Question: I have a web application that uses a relational database (MySQL). We're adding a new feature that will allow certain users to dynamically construct 'forms' from a pool of optional form elements and distribute these forms for completion/submission to other users.
The problem lies in storing the completed form submissions. Each form can and will vary in the number and combination of form elements, and with a relational database my options are somewhat limited to dynamically creating a new table to hold the submissions of each form (seems like a bad path to go down) or storing each of the submitted forms as JSON in a TEXT column (losing all useful querying abilities of RDBMSs)
I've never actually used MongoDB in a production project before, but I'm thinking it might be a good idea to use my MySQL relational database to store all the forms created by certain users of my application, and then store all the submissions in MongoDB with each document referencing the UUID of the form in MySQL.
The first disadvantage I can think of with this approach is there's no referential integrity between form submissions and the forms located in MySQL. If I delete a form in MySQL, all of the form submissions will have to be manually deleted (if I want to replicate the 'Cascade' effect)
Would I store all of my form submissions for all of my forms in a single MongoDB collection as individual documents? Any advice is greatly appreciated. :)
---
Based on the documentation here: <URL>
I'm now considering creating a new collection to hold all the submissions from each unique form type.
---
After some careful consideration and the advice of others I've decided to abandon my dual-database approach to solving this problem in favor of a relational-database schema that I think solves the problem of creating dynamic forms and saving the form submissions in such a way that they're easily query-able for complex reporting.

Essentially every record in 'forms' represents a unique form that was built by a user. 'forms_fields' has a foreign key that references the form and an enum-type with the options:
1. checkbox
2. textfield
3. textarea
4. select
5. multi-select
6. date
'forms_fields_options' contains all of the 'options' a select field would have.
With these three tables, users can create customized forms.
When another user fills out & submits the form, a record is created in forms_submissions. For each field, a corresponding record will be created in 'forms_submissions_fields' that references the form submission and the forms_fields_id. The final table, 'forms_submissions_options_multiselect' is essentially a join-table to indicate which options from a multi-select form field the user selected.
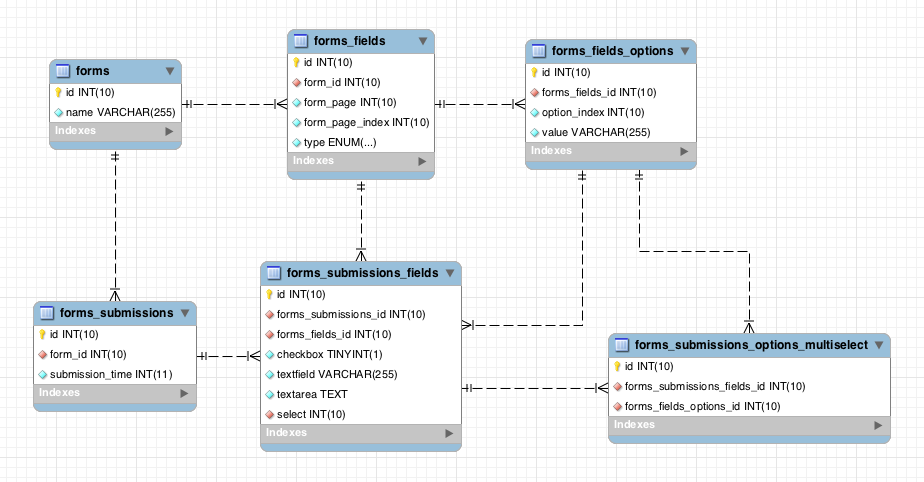
Answer: A colleague of mine recently lead a webinar on just this subject, titled "Hybrid Applications with MongoDB and RDBMS". You can view it here:
<URL>
From the comments, it looks as though you have already decided to go the RDBMS route, but hopefully this can give you some ideas for a future project, or be beneficial to someone else reading this thread.
Good luck with your application!